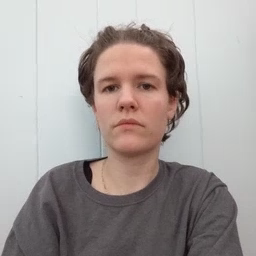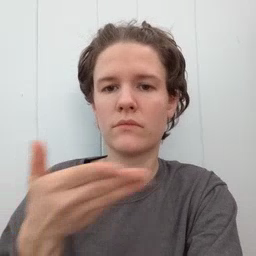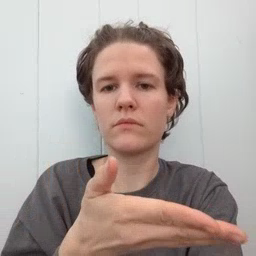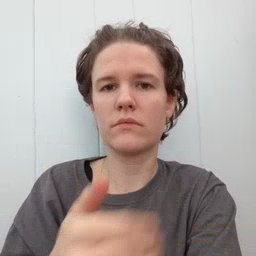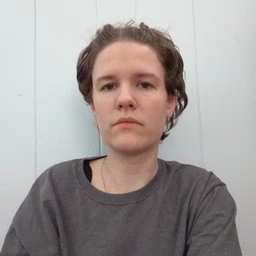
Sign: there